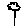
Label: flower